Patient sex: F
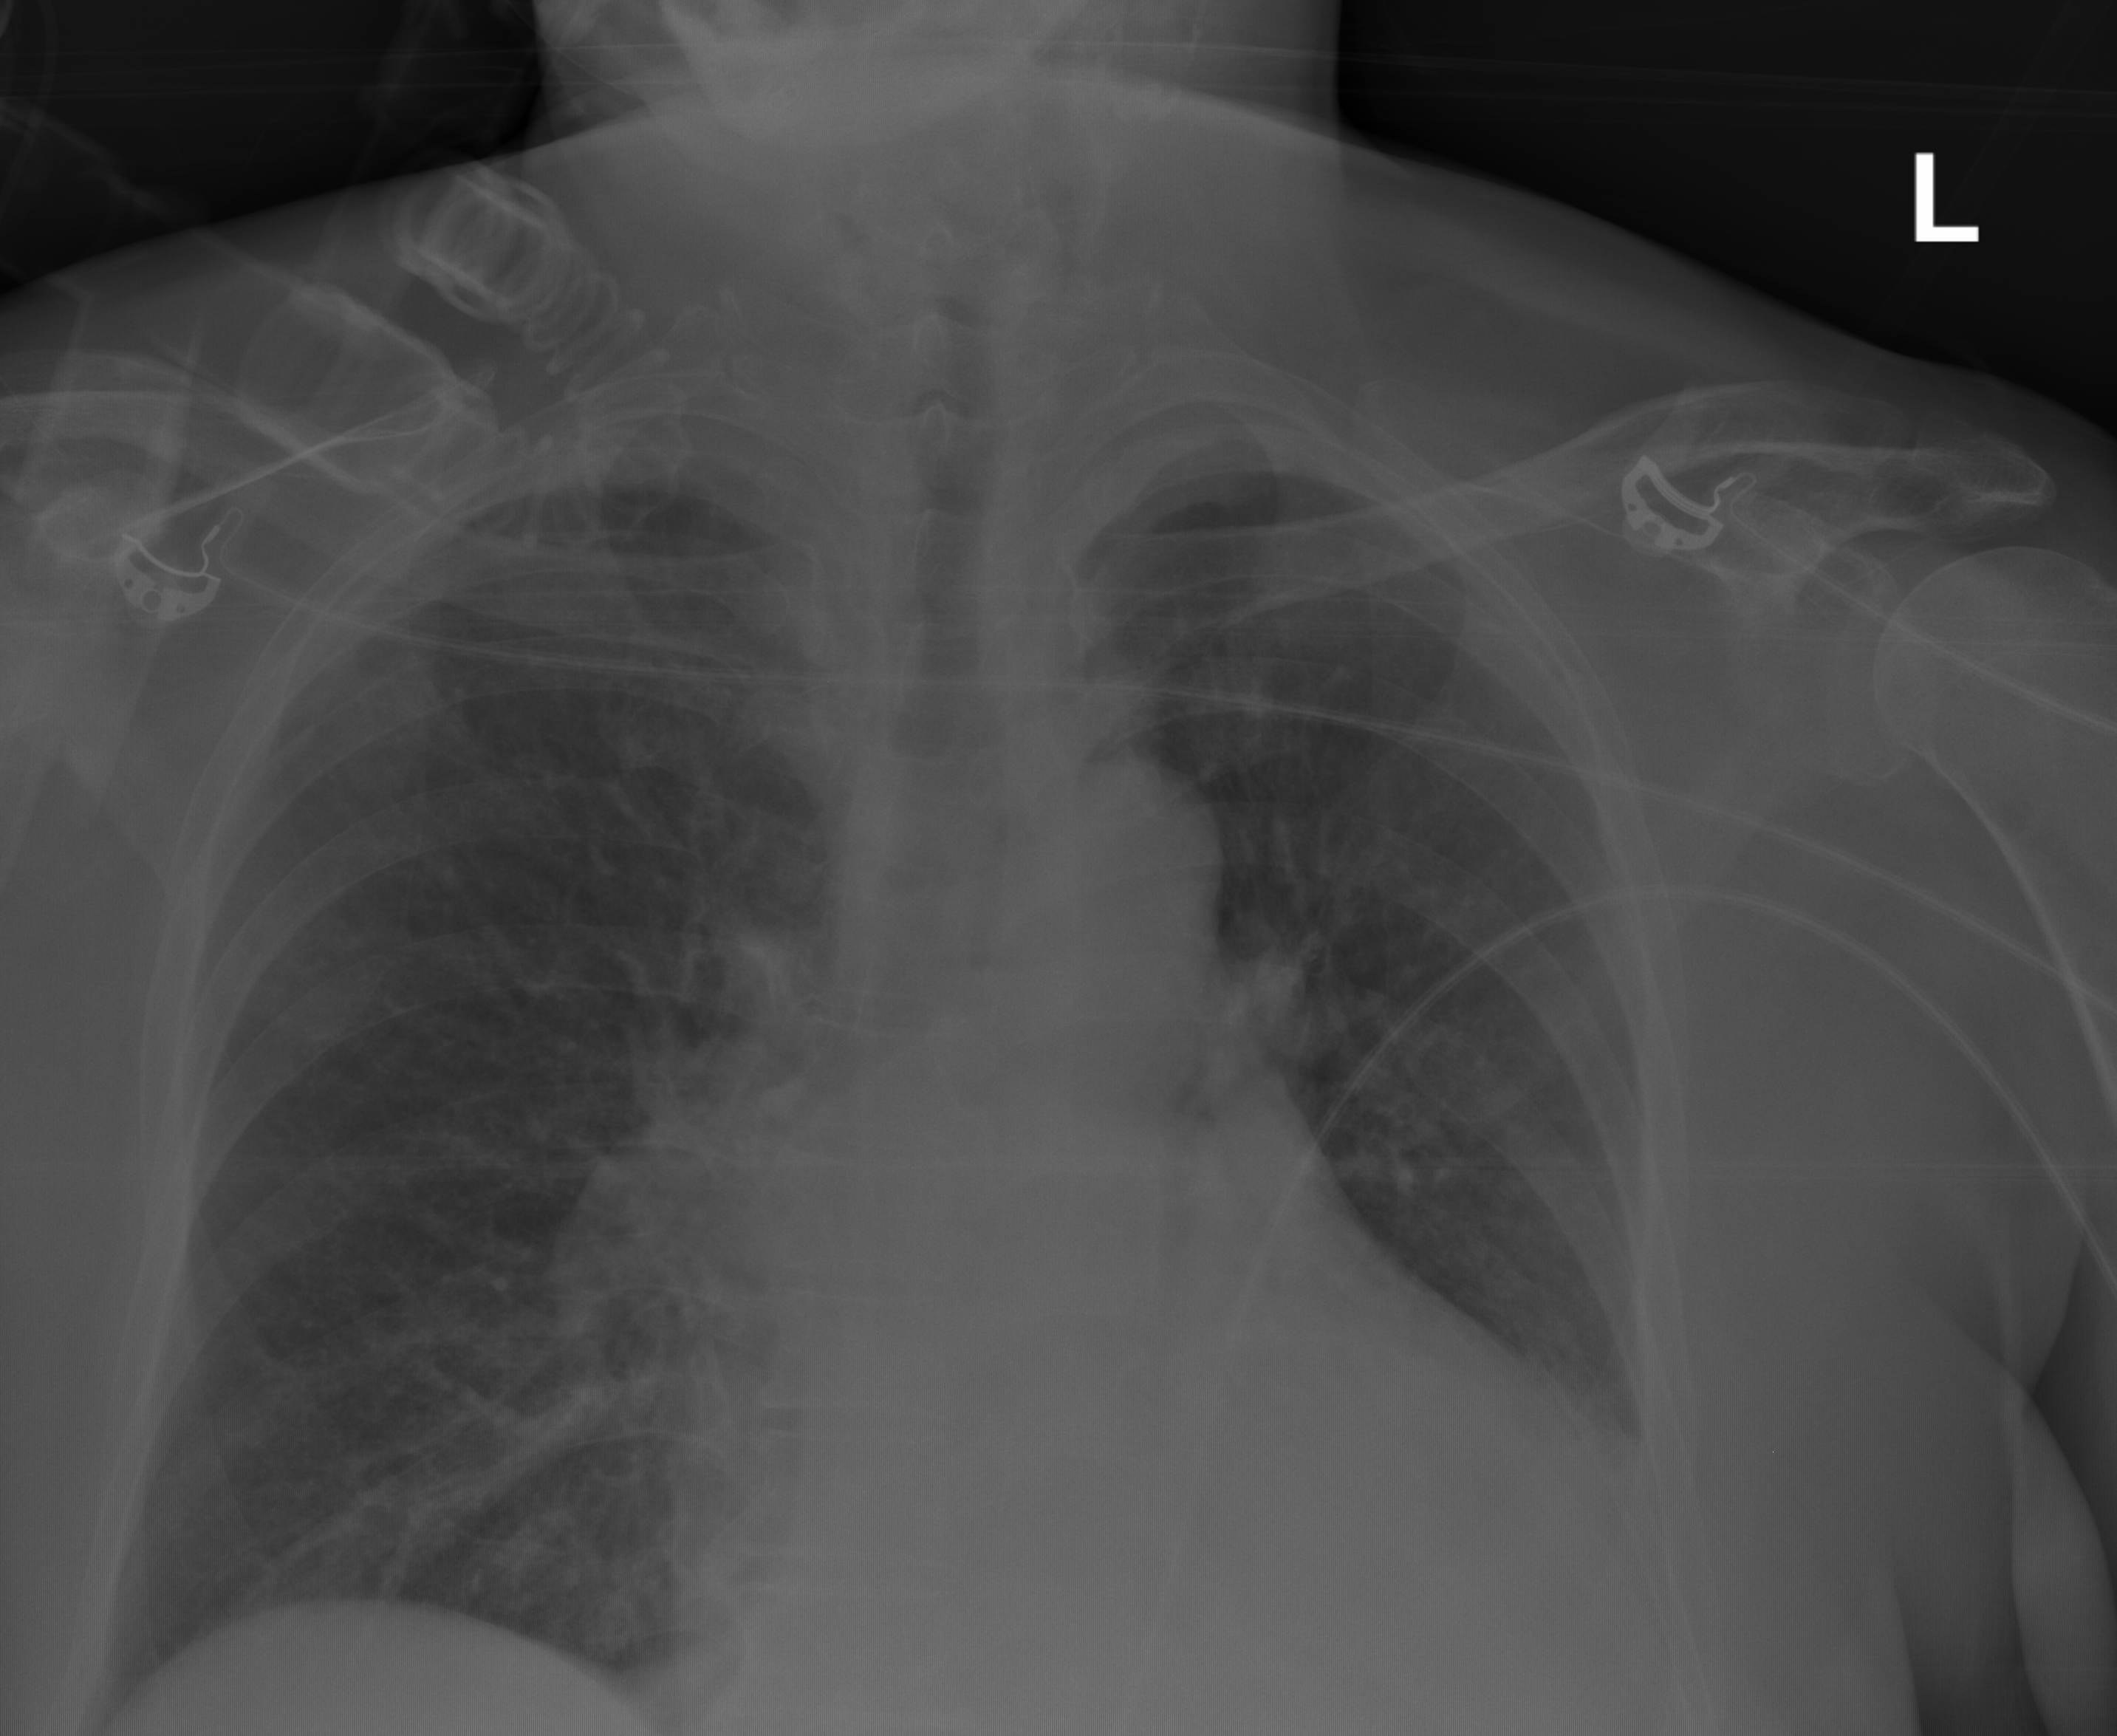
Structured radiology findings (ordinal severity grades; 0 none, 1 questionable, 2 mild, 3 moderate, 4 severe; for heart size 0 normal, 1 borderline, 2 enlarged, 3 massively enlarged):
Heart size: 1
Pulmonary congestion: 2
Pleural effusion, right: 0
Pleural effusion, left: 2
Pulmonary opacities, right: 0
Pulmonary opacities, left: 0
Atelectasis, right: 0
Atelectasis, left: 2